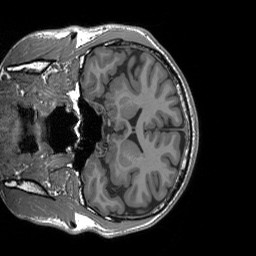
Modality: T1w
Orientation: coronal